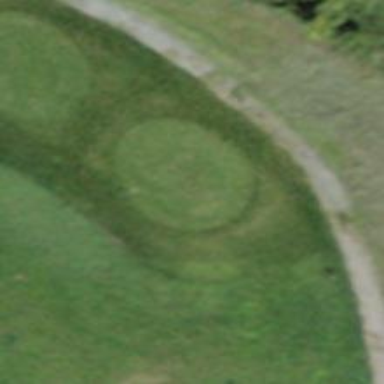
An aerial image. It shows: Golf tee.